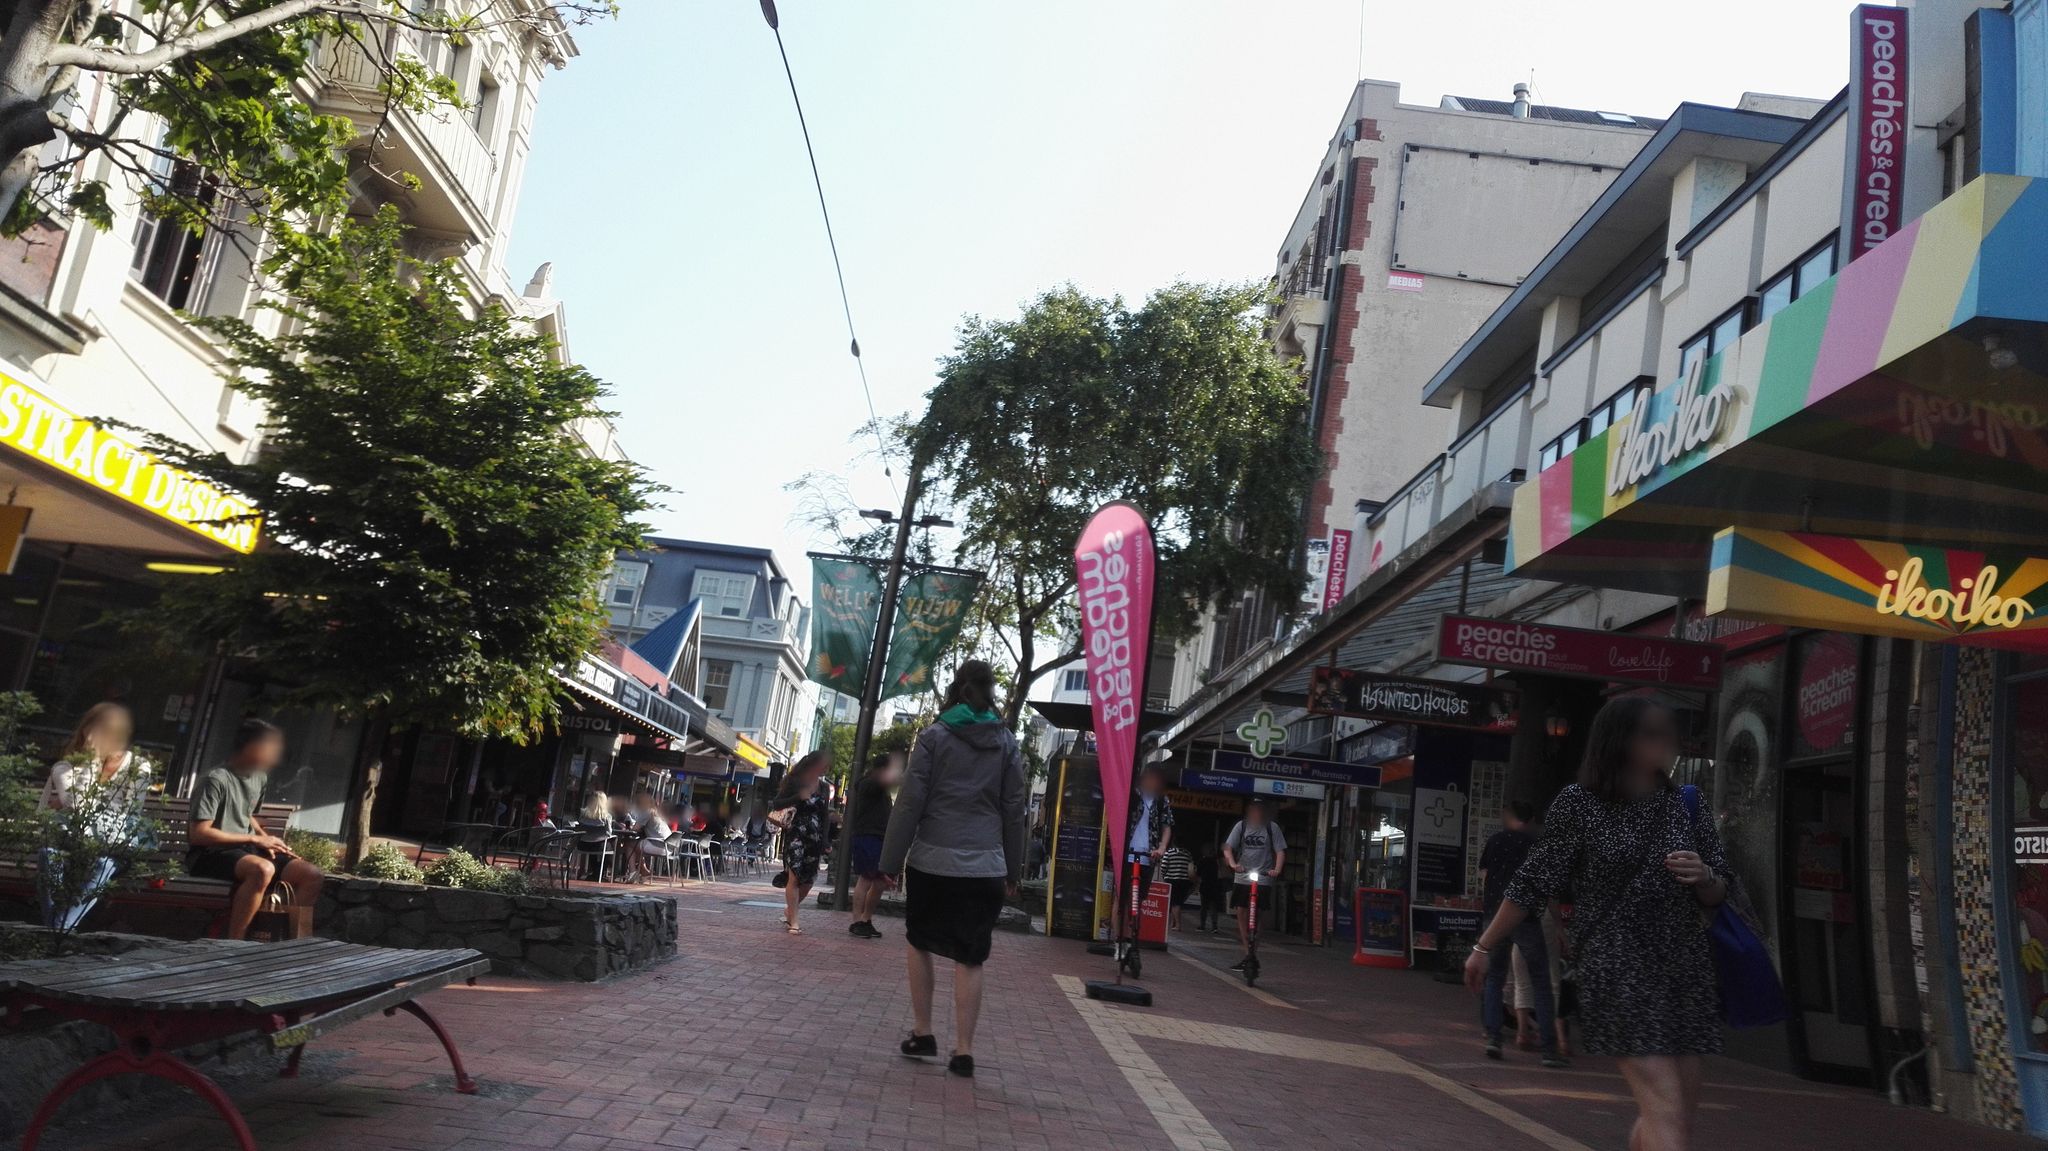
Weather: clear
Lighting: day
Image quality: good
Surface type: walking surface
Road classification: pedestrian, service, footway
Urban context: urban centre
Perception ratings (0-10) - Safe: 7.51, Lively: 8.04, Beautiful: 6.26, Boring: 0.94, Depressing: 2.43, Wealthy: 7.13